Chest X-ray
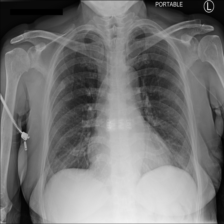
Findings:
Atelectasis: negative
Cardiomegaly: negative
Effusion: negative
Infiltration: negative
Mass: negative
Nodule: negative
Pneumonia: negative
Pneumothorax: negative
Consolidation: negative
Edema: negative
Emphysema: negative
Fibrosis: negative
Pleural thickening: negative
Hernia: negative